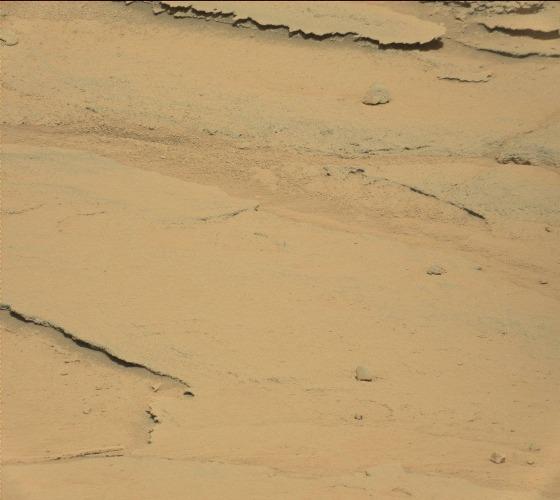
Terrain classes present: Bedrock, Gravel / Sand / Soil, Rock, Shadow